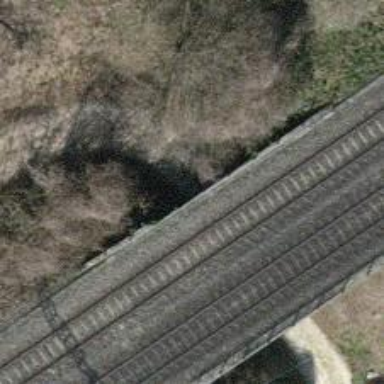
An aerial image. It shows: Gravel track passing through tunnel with grade2 tracktype.